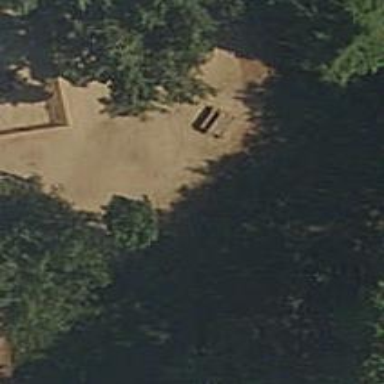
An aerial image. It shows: Picnic table located in leisure land area.